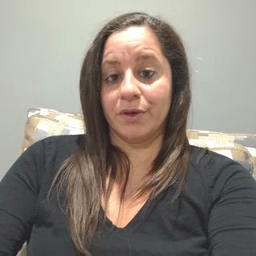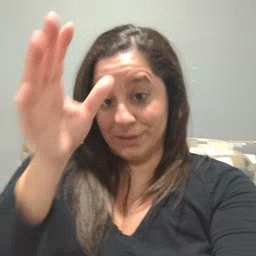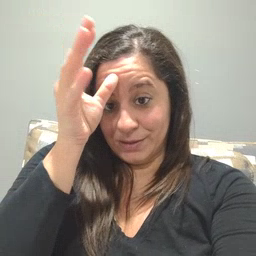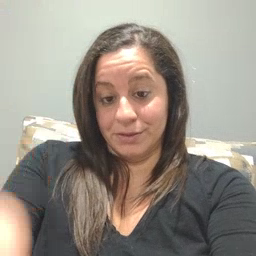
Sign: dad